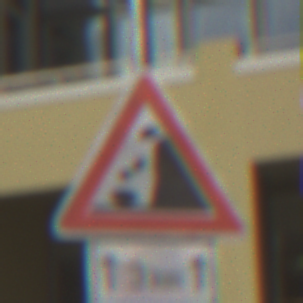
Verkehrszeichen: SteinschlagRechts
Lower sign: LaengeEinerStrecke2
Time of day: MorningAfternoon
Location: Outdoor (Urban)
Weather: PartlyCloudy
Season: NotSpecified
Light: Natural